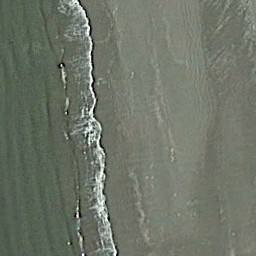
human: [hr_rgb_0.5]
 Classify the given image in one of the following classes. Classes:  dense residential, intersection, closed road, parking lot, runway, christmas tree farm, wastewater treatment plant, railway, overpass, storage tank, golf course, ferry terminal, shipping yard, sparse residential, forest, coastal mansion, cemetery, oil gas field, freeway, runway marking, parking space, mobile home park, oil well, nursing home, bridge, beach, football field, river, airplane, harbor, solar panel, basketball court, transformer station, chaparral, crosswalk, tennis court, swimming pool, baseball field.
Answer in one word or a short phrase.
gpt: beach